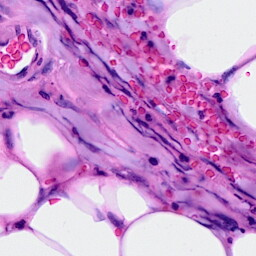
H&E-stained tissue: Breast